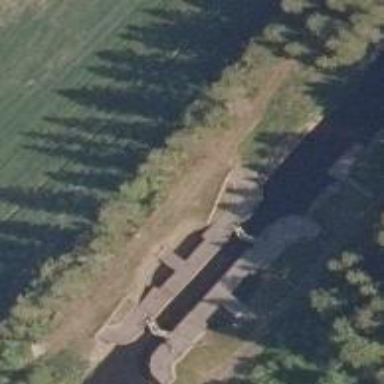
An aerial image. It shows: Lock gate along waterway.